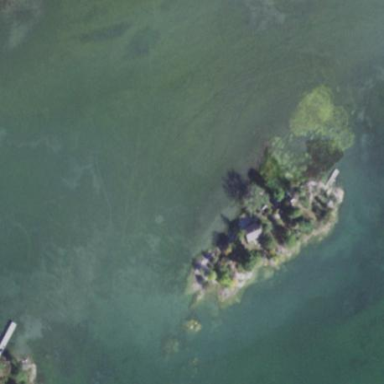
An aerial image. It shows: Islet.